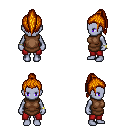
a pixel art fantasy rpg character, female body template, dark elf, purple skin, brown tunic, red pants, dark blonde long topknot hairstyle, bracelets, four views (front, back, left, right), 2x2 character sprite sheet, small pixel art, hard edges, no anti-aliasing